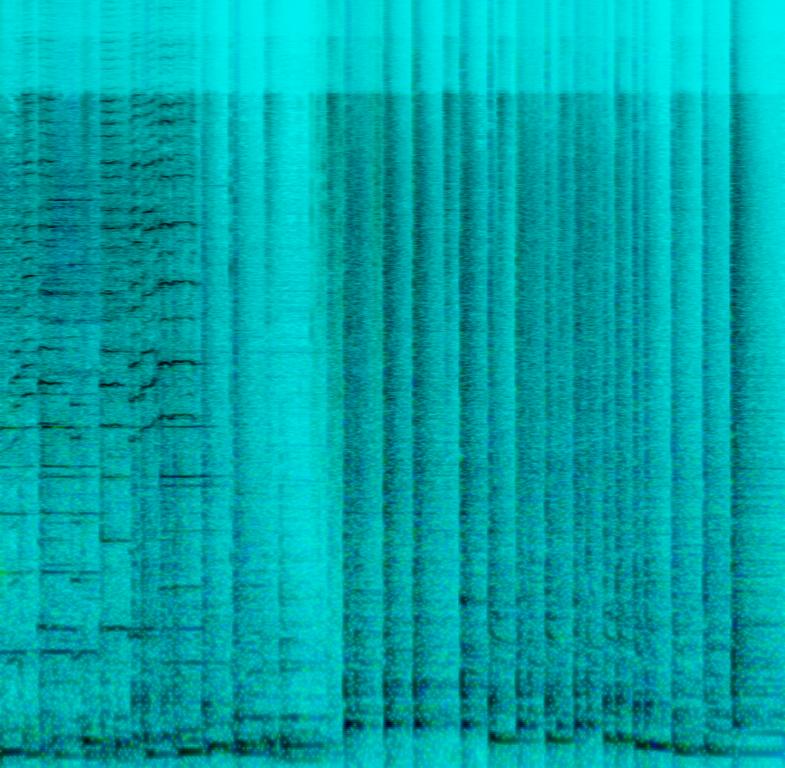
This jazz song features the main melody played on a reed instrument and a guitar in unison. The melody is an ascending pattern of three notes per beat. This is accompanied by percussion playing a simple beat ending on an extended drum roll. The bass plays a descending run followed by an ascending run. The piano plays jazz chords in the background. There are no voices in this instrumental song. This song can be played in a luxury bar.